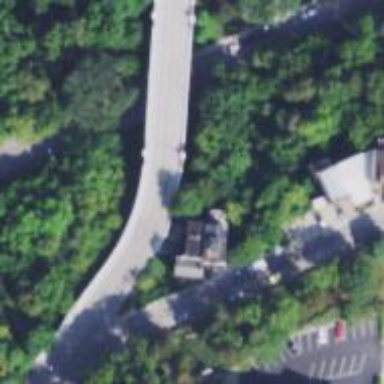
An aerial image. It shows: Unclassified road on viaduct bridge.